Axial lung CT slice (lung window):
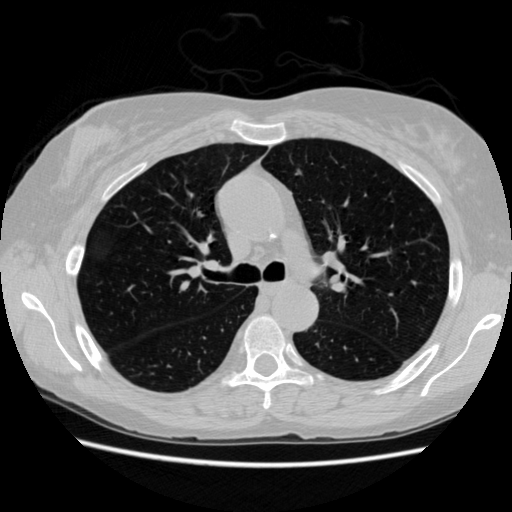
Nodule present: no